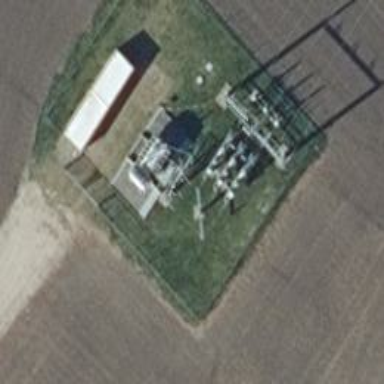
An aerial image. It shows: Distribution substation surrounded by fence.